Question: i have a table:
'''
CREATE TABLE 't' (
'customer' VARCHAR(50) NULL DEFAULT NULL,
'item' VARCHAR(50) NULL DEFAULT NULL,
'debit' DECIMAL(10,2) NULL DEFAULT NULL,
'credit' DECIMAL(10,2) NULL DEFAULT NULL,
INDEX 'customer' ('customer'),
INDEX 'item' ('item'));
INSERT INTO 't' ('customer', 'item', 'debit', 'credit') VALUES ('cust1', 'item1', 10.00, NULL);
INSERT INTO 't' ('customer', 'item', 'debit', 'credit') VALUES ('cust2', 'item2', NULL, 10.00);
INSERT INTO 't' ('customer', 'item', 'debit', 'credit') VALUES ('cust3', 'item2', 20.00, NULL);
INSERT INTO 't' ('customer', 'item', 'debit', 'credit') VALUES ('cust4', 'item3', NULL, 50.00);
INSERT INTO 't' ('customer', 'item', 'debit', 'credit') VALUES ('cust5', 'item1', 30.00, NULL);
INSERT INTO 't' ('customer', 'item', 'debit', 'credit') VALUES ('cust6', 'item3', NULL, 40.00);
'''
i need to count number of customers per item and sum the debit and credit column for each item so it will look something like this

using the query:
'''
SELECT item, count(*) as num_of_custs, SUM(debit) AS debit, SUM(credit) AS credit
FROM t
GROUP BY item
'''
but i need to separate 20 and 10 (in second row) into two separate rows. in other words, each row must have either debit or credit value but not both.
i appreciate your help!
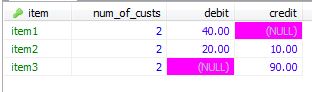
Answer: Your data does not have debits and credits on the same row, so you can do this with a single 'group by':
'''
SELECT item, count(*) as num_of_custs, SUM(debit) AS debit, SUM(credit) AS credit
FROM t
GROUP BY item, (case when debit is null then 1 else 0 end);
'''